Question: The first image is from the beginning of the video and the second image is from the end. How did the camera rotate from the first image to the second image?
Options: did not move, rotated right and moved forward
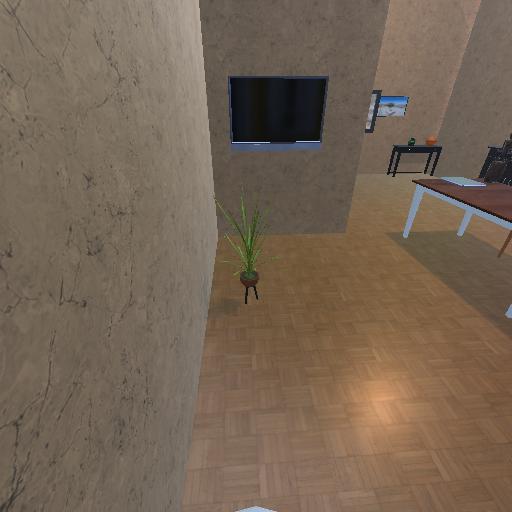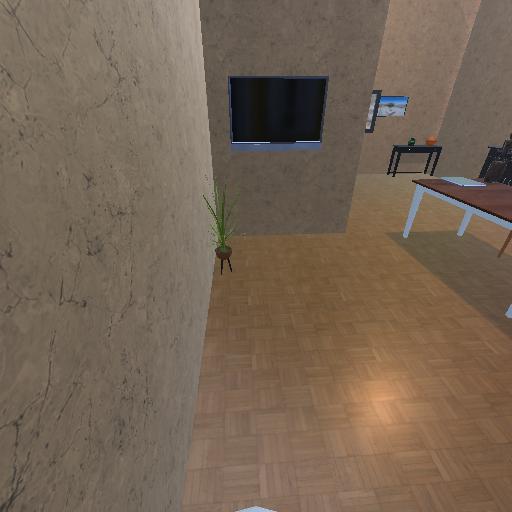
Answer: did not move